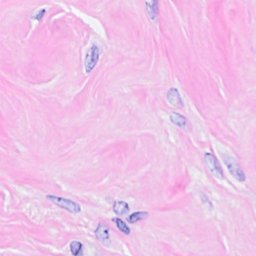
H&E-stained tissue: Breast